Chest X-ray:
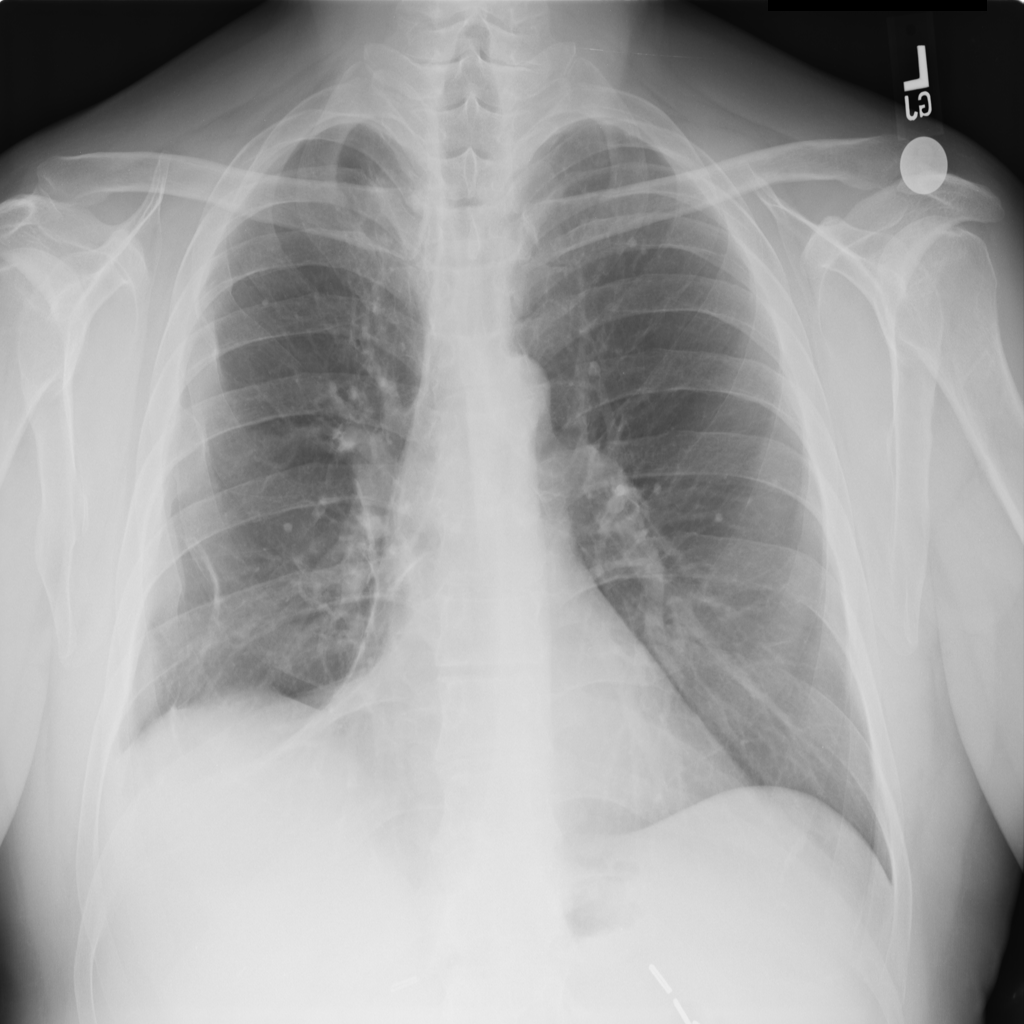
Findings: Fracture, Fibrosis
No abnormal finding: no